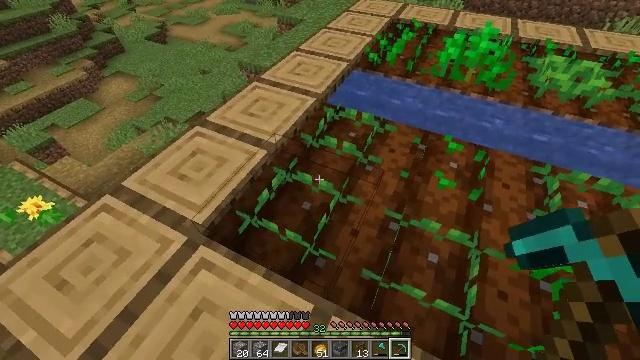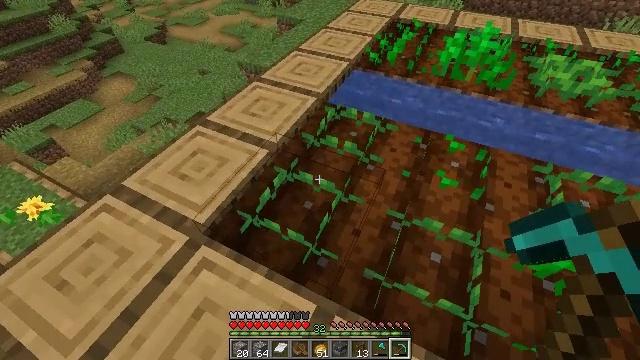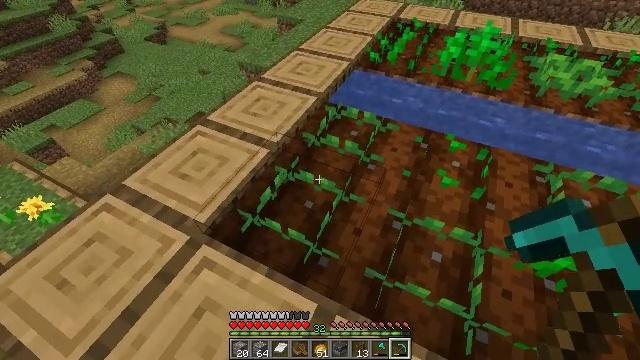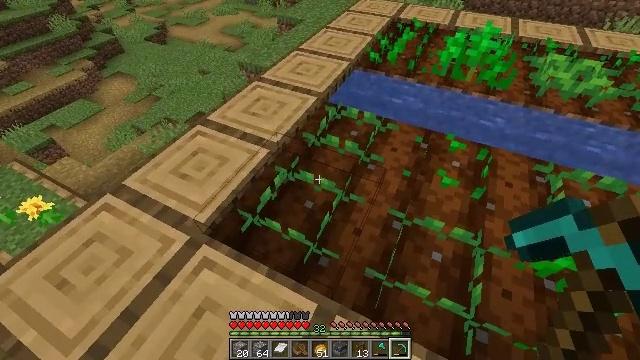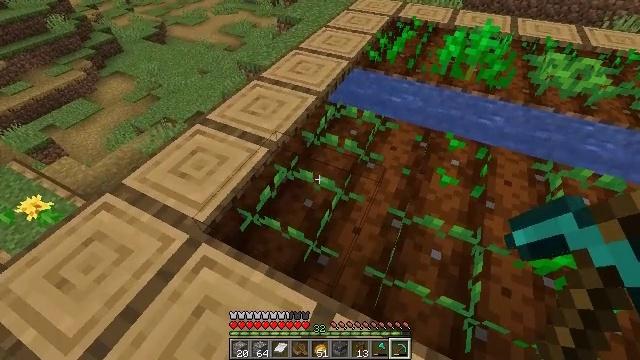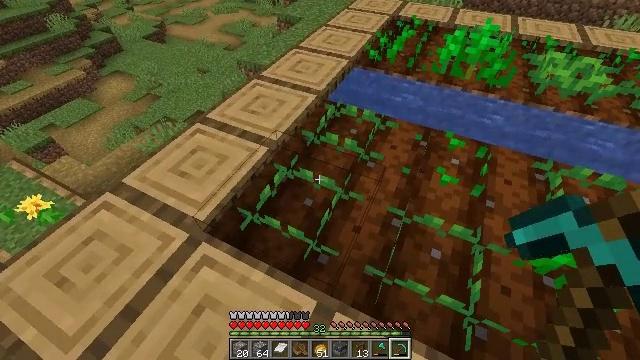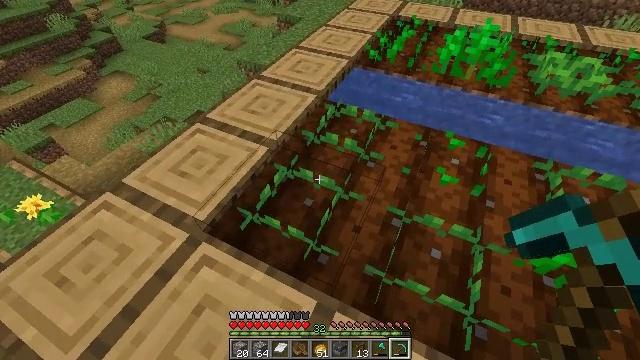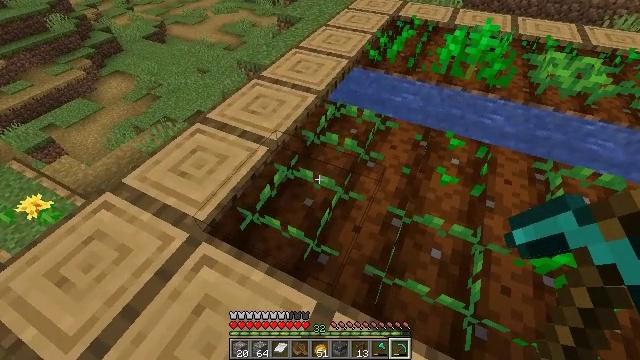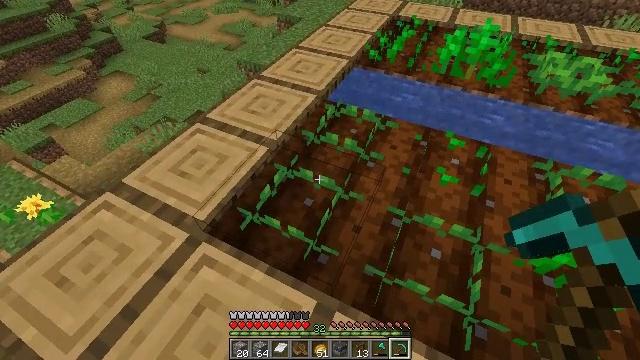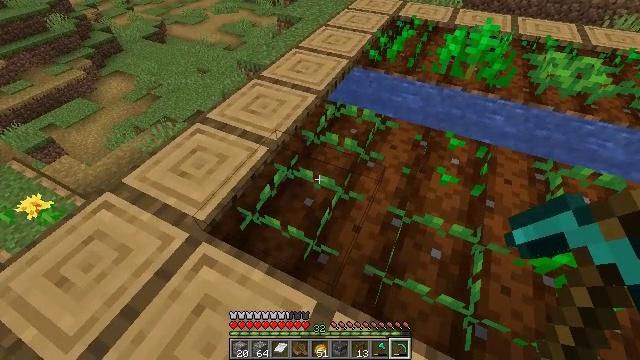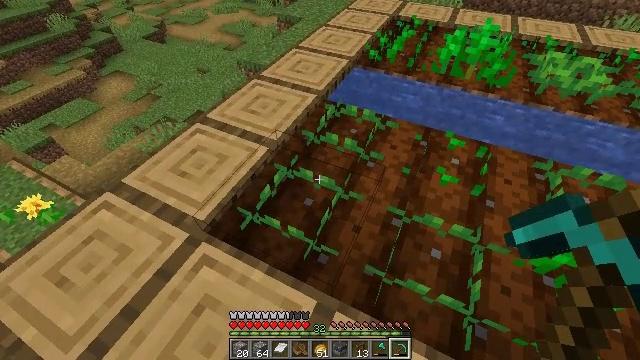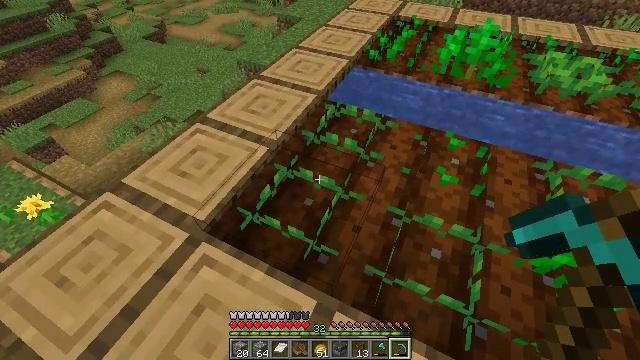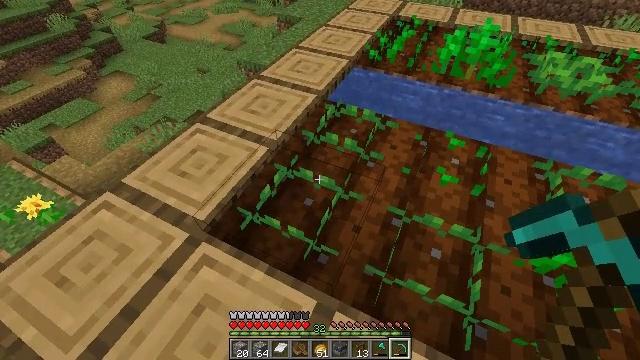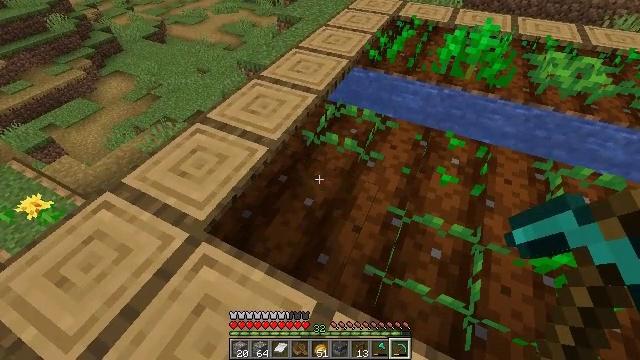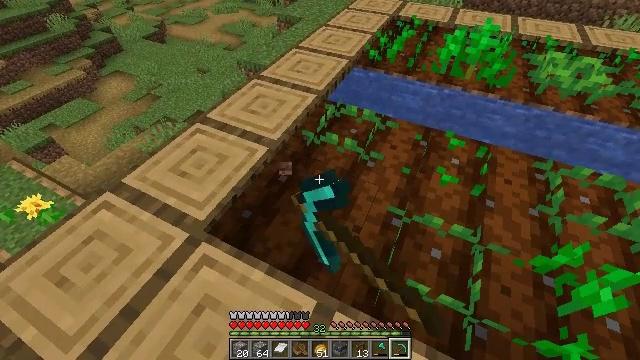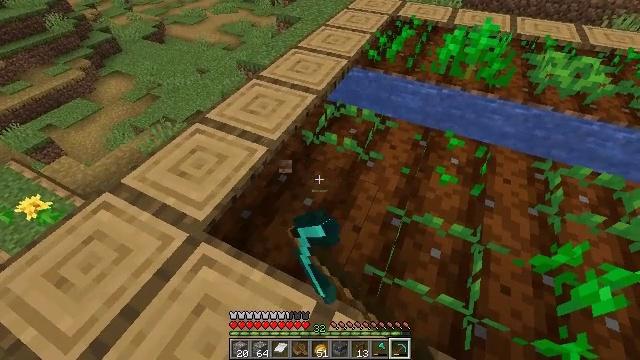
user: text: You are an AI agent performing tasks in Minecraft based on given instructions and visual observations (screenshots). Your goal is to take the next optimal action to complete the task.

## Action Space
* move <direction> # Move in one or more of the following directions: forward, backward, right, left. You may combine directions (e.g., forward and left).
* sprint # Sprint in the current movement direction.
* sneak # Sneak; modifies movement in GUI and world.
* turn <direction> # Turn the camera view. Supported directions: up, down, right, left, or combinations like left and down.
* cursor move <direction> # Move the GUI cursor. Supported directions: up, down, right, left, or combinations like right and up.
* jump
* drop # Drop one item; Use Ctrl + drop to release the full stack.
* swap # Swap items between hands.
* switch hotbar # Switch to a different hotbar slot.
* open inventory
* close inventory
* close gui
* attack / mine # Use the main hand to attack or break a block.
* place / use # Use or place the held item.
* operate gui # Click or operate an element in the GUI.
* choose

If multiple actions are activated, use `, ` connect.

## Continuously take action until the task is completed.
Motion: motion action
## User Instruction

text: Dig up carrots from the soil.
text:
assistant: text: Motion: no_op
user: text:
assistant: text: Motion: no_op
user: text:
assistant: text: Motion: no_op
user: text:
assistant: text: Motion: no_op
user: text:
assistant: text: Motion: no_op
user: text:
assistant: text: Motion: no_op
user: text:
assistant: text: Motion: no_op
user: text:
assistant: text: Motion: no_op
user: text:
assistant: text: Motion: no_op
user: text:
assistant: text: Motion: no_op
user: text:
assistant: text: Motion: no_op
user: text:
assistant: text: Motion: no_op
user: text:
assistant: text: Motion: attack / mine
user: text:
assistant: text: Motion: attack / mine
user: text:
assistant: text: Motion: no_op
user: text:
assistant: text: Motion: turn right and up
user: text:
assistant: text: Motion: turn right and up
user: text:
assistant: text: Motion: turn right and up
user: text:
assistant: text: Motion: no_op
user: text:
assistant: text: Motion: no_op
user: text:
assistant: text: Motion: no_op
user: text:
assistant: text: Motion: no_op
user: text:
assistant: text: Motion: no_op
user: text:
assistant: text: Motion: no_op
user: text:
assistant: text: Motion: attack / mine
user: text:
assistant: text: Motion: attack / mine
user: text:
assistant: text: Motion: attack / mine
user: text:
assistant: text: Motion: turn right
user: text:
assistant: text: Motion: turn right
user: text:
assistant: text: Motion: no_op